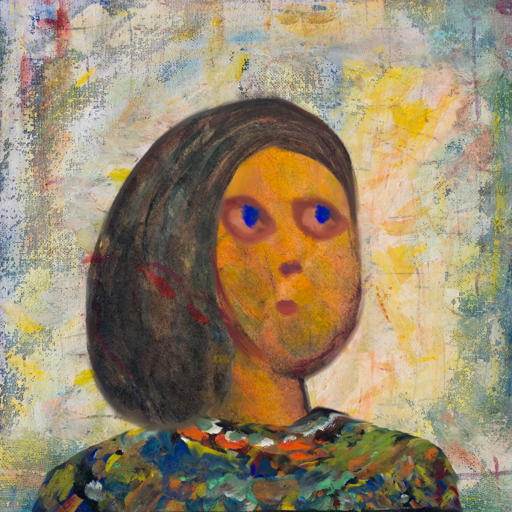
Background: Irani, Head And Neck Side: Gypsy_Mother, Face Side: Mother_And_Son_Mother, Bust: An_Impression, Hair Side: Gypsy_Mother, Head Accessory: Blank, Second Necklace: Blank, Necklace: Blank, Baby: Blank